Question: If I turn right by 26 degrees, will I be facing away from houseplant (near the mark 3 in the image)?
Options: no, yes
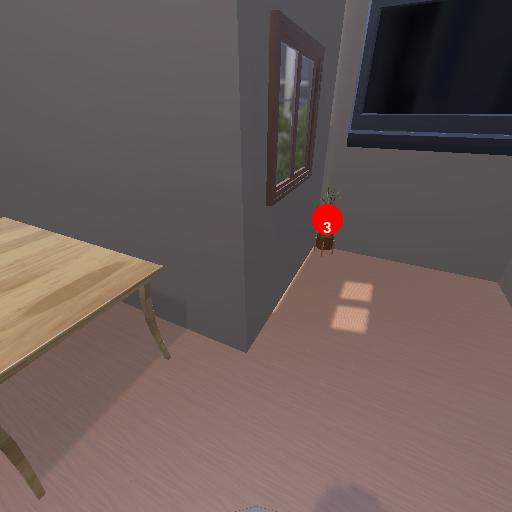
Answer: no